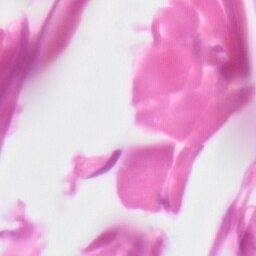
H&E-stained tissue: Skin